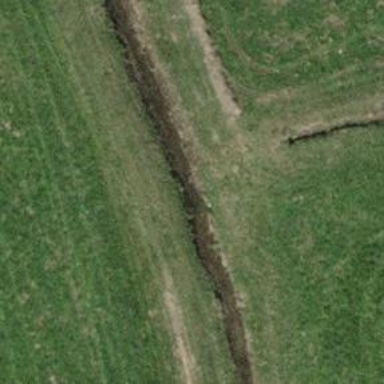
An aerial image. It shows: Culvert tunnel underneath ditch.